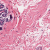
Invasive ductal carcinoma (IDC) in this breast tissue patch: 0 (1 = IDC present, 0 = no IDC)